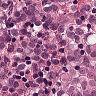
Metastatic tissue present: yes